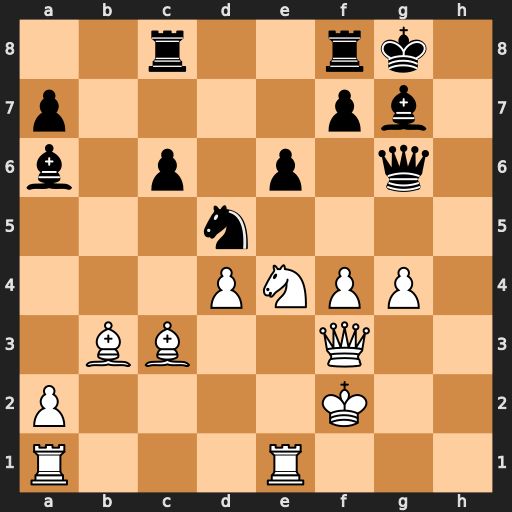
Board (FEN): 2r2rk1/p4pb1/b1p1p1q1/3n4/3PNPP1/1BB2Q2/P4K2/R3R3
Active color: w
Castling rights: -
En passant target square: -
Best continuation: f5 exf5 gxf5